Aerial crown-view tile of a tropical tree (Barro Colorado Island, Panama), acquired 20250715:
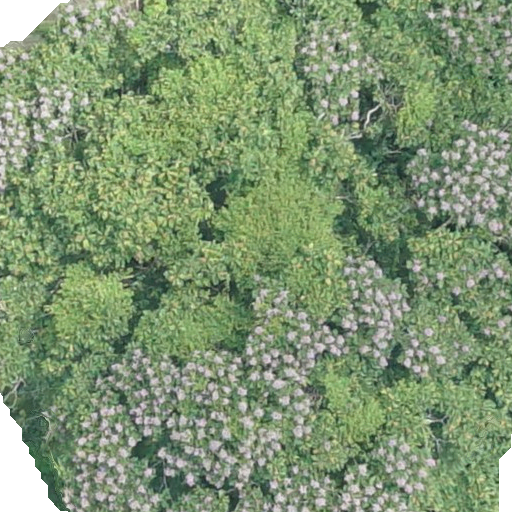
Species: Dipteryx oleifera
GBIF accepted scientific name: Dipteryx oleifera
Crown area: 507.993 m²